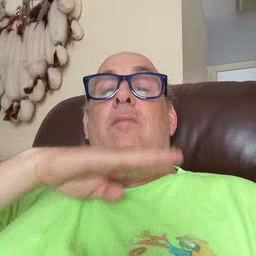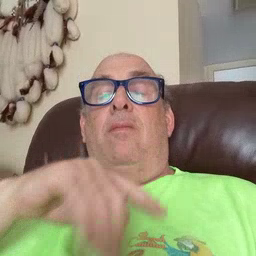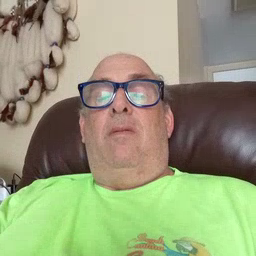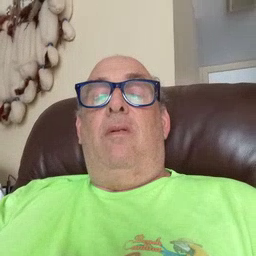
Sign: pig